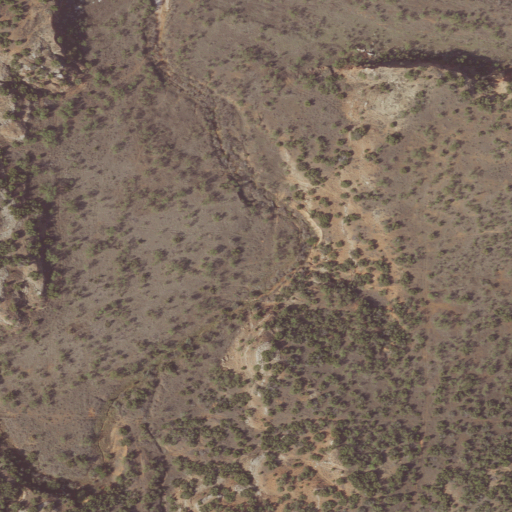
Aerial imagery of valley in Texas named JTH Canyon containing only shrub